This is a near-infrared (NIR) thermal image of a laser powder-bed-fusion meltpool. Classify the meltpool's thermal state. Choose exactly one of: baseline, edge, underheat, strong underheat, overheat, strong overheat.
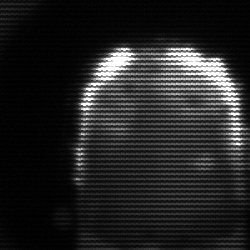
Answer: baseline